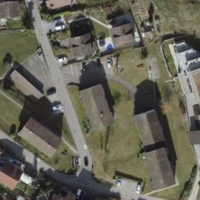
EUNIS habitat code: 54
Species observed at this site:
Cirsium arvense